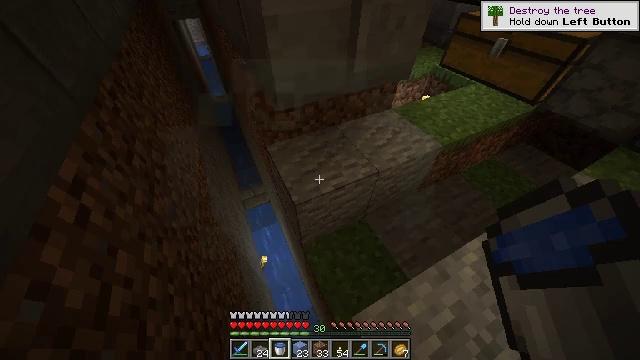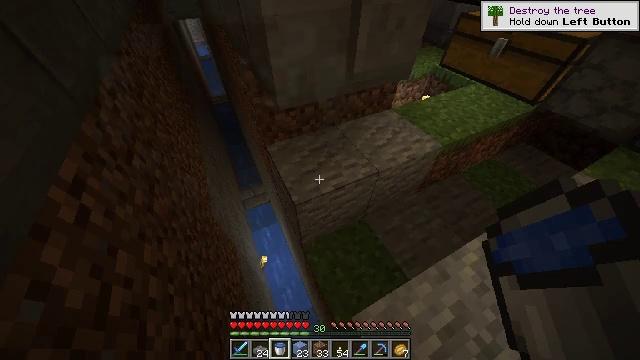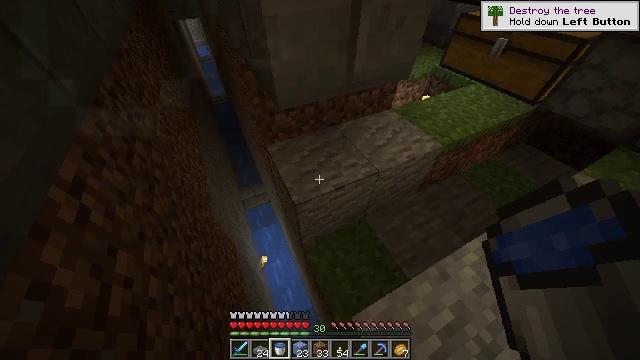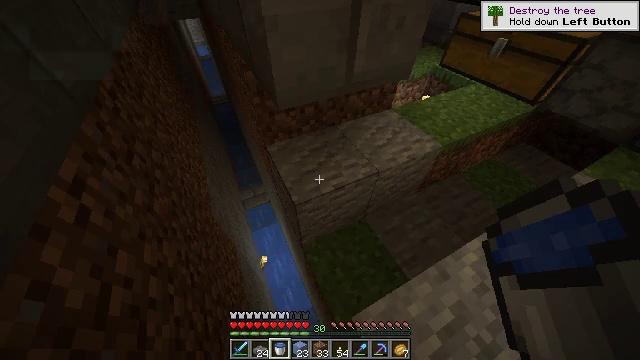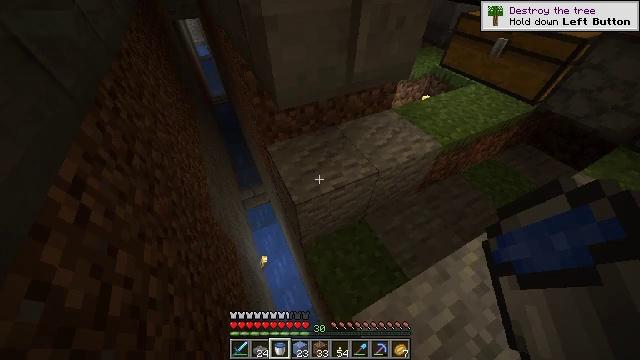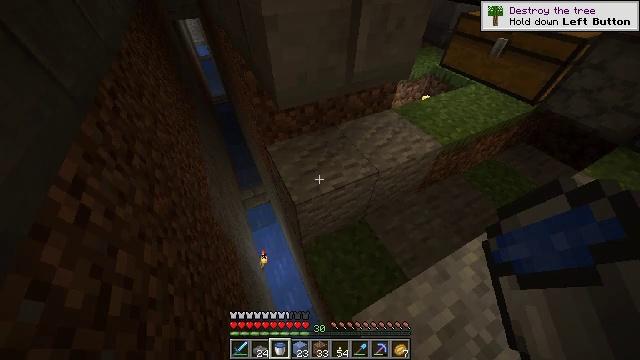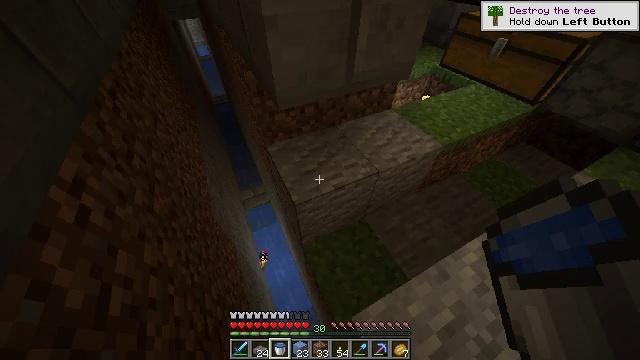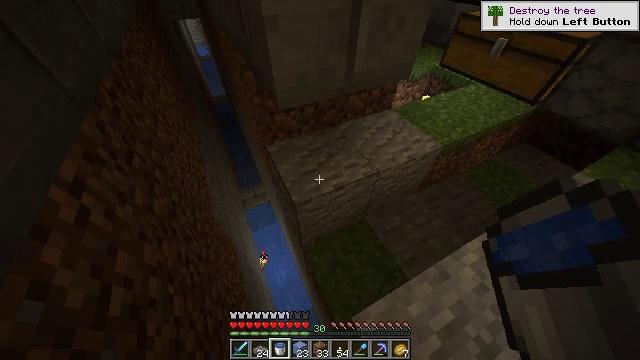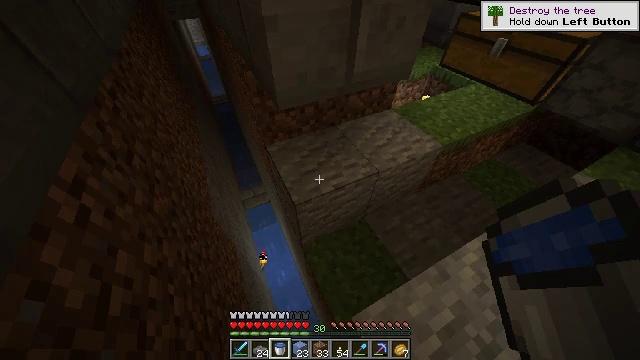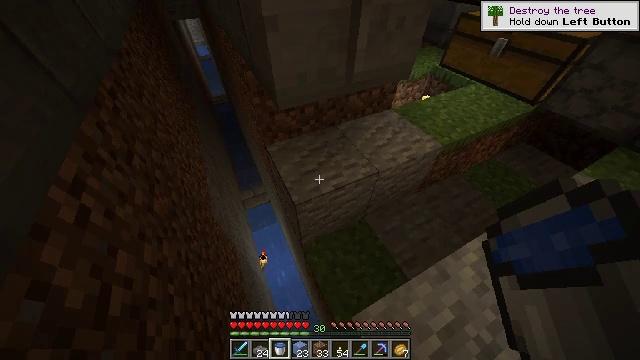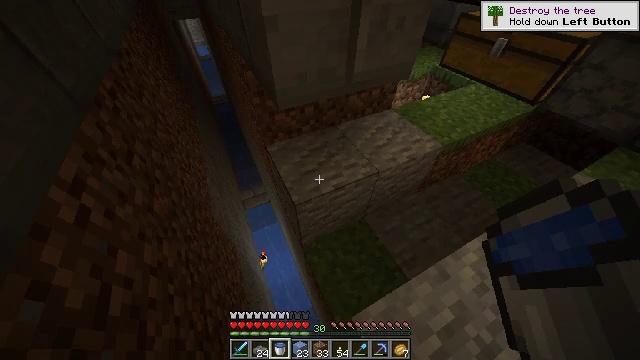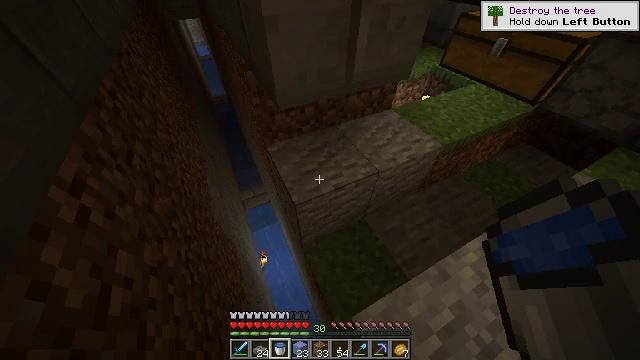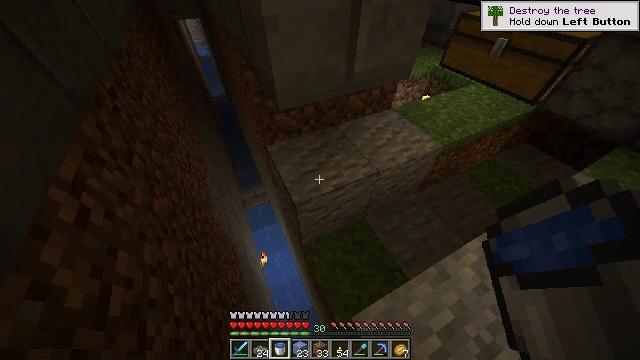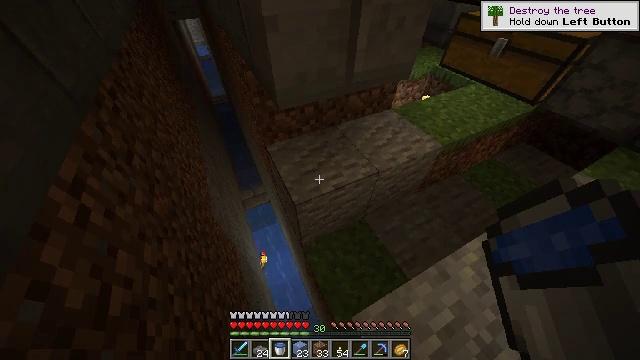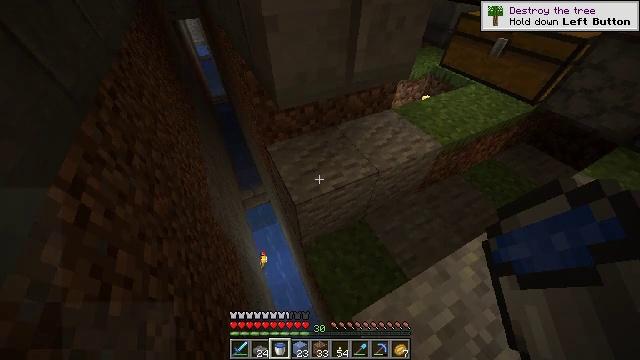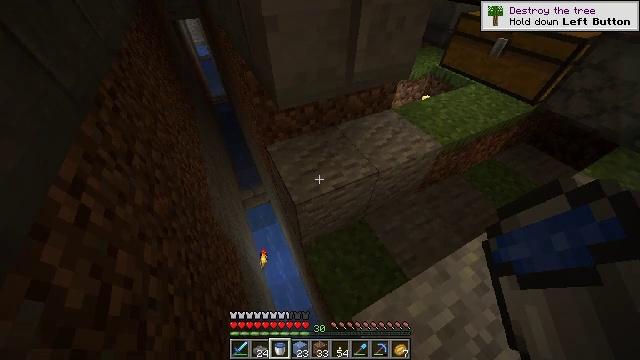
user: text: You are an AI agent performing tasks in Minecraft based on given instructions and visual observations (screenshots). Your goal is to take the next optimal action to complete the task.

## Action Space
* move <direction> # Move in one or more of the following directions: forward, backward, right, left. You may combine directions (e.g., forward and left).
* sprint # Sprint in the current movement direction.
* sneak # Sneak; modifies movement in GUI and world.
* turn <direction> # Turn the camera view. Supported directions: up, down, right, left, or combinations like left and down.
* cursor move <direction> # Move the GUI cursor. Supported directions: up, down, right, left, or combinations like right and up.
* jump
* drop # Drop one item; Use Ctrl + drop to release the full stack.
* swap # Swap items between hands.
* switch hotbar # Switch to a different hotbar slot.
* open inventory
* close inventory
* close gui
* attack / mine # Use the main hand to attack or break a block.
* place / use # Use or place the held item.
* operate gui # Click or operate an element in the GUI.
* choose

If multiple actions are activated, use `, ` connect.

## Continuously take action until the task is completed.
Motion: motion action
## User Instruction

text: Dig up the stone with a tool.
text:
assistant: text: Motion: no_op
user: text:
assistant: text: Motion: no_op
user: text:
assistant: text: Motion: no_op
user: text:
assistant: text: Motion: no_op
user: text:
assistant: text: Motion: no_op
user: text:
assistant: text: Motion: no_op
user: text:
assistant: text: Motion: no_op
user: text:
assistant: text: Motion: no_op
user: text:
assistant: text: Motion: no_op
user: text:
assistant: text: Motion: no_op
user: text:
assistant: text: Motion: no_op
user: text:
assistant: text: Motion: no_op
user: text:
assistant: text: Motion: no_op
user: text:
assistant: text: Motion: no_op
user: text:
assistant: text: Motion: no_op
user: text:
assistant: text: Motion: no_op
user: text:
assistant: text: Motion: no_op
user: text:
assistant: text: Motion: no_op
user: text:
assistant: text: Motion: no_op
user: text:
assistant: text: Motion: no_op
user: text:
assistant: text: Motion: no_op
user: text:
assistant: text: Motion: no_op
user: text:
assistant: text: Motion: no_op
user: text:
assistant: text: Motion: no_op
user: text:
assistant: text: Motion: no_op
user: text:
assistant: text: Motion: no_op
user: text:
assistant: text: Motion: no_op
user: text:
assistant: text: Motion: no_op
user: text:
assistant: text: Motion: no_op
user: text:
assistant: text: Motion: no_op